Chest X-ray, PA view. Patient: 17 years old, sex F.
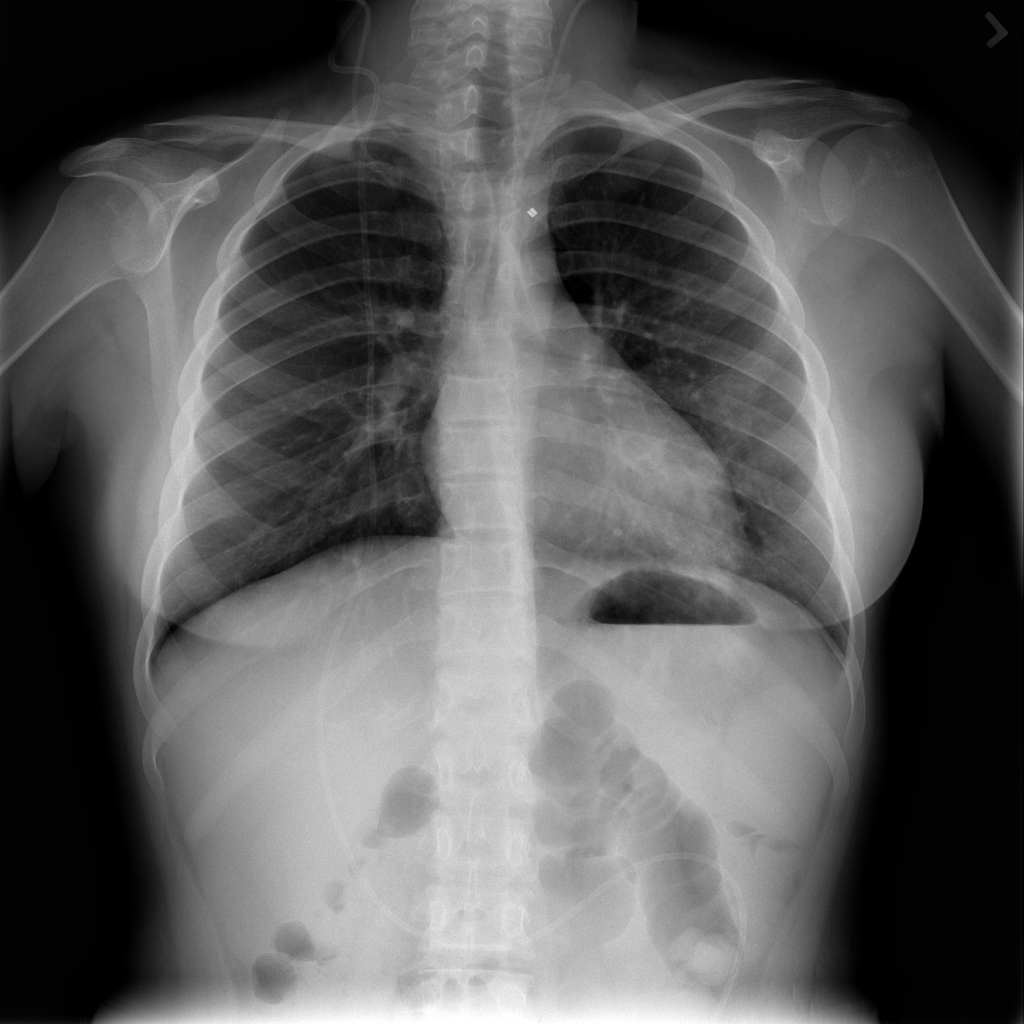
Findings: No Finding